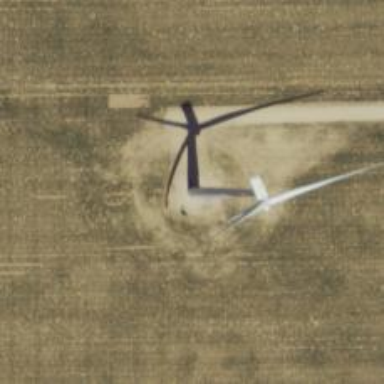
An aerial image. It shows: Wind generator powered by horizontal axis wind turbine.